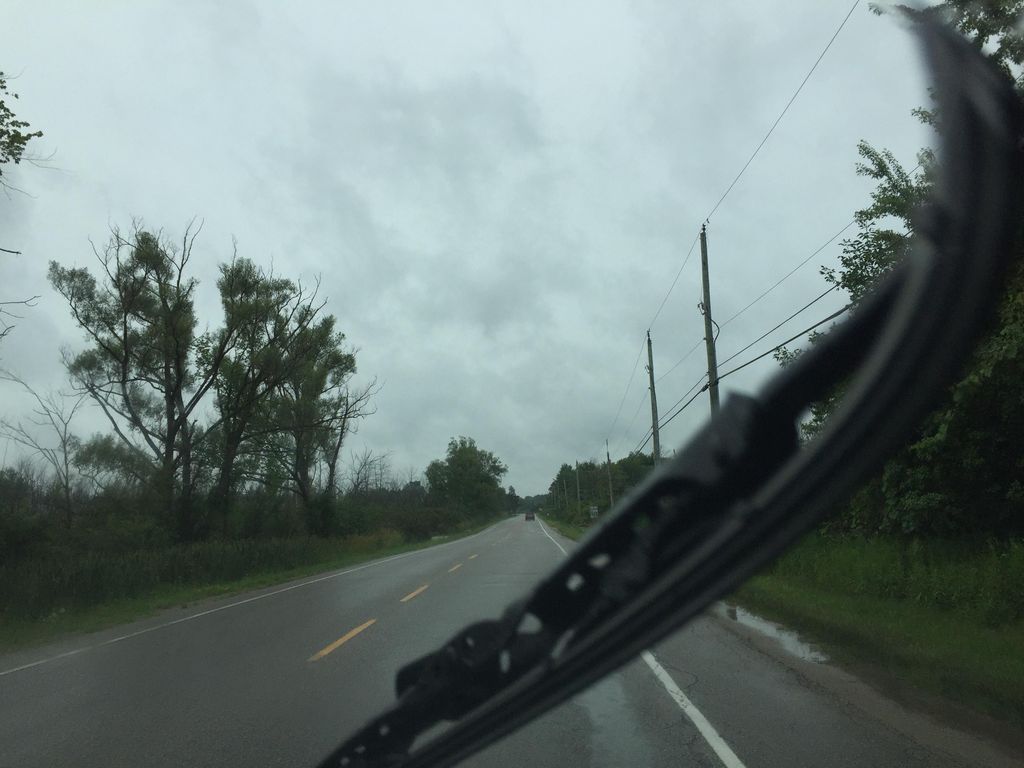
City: kitchener-waterloo